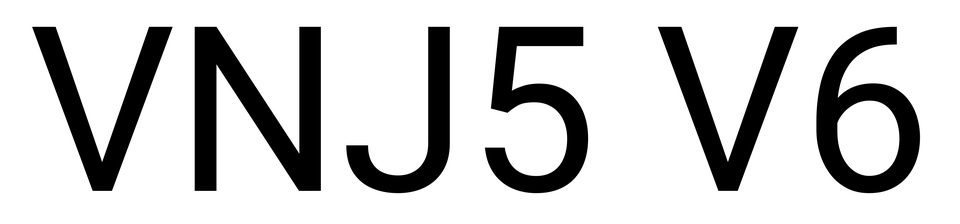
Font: Roboto_Regular